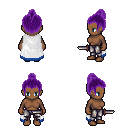
a pixel art fantasy rpg character, female body template, human, dark skin, white trimmed cape, metal pants, purple short topknot hairstyle, dagger, four views (front, back, left, right), 2x2 character sprite sheet, small pixel art, hard edges, no anti-aliasing